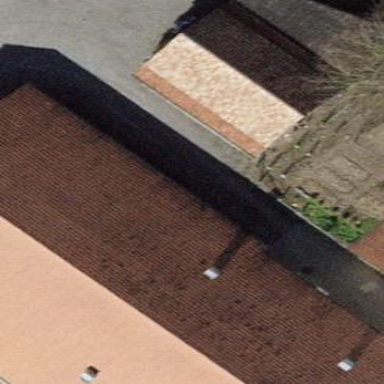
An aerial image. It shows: Shed.